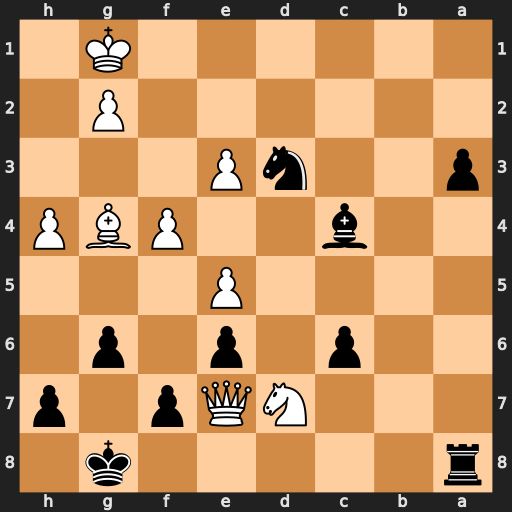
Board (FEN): r5k1/3NQp1p/2p1p1p1/4P3/2b2PBP/p2nP3/6P1/6K1
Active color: b
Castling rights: -
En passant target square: -
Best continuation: a2 h5 a1=Q+